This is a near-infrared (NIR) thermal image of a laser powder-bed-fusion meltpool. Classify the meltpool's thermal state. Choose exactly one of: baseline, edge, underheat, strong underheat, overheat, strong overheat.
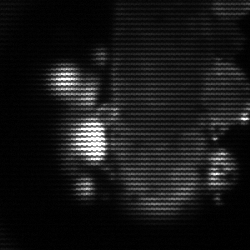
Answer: strong underheat